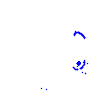
Particle: proton